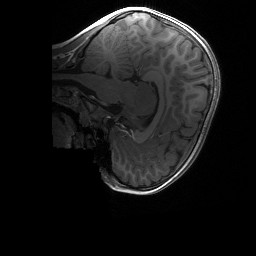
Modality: T1w
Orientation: sagittal
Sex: female
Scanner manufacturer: siemens
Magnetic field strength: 3 T
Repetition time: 1.9 s
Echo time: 0.00243 s